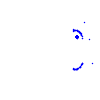
Particle: proton